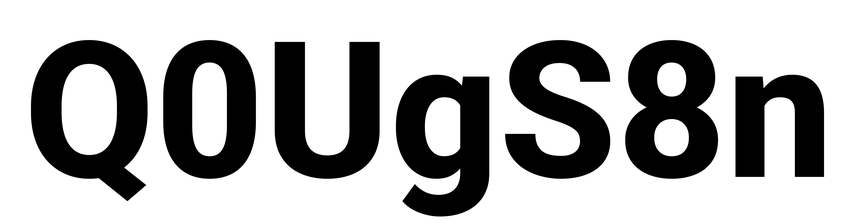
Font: Roboto_ExtraBold